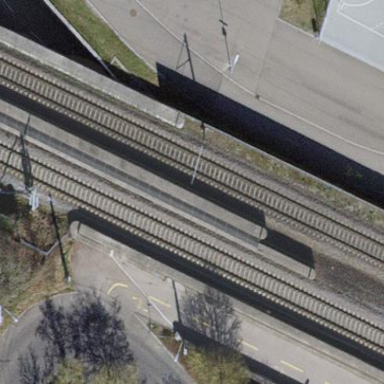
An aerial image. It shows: Man-made bridge.